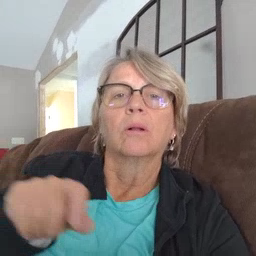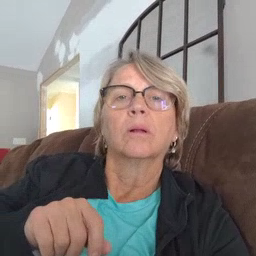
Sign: pencil